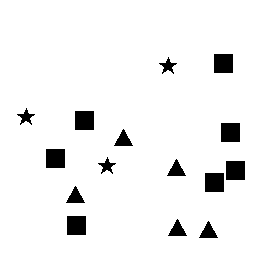
Squares: 7
Triangles: 5
Stars: 3
Total shapes: 15